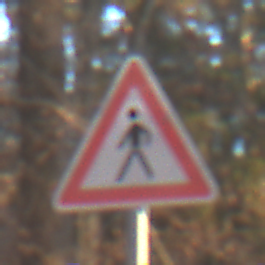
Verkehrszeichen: FussgaengerRechts
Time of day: SunriseSunset
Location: Outdoor (Nature)
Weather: Clear
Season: Autumn
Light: Natural